Question: Im trying to use a 'UICollectionViewController' embedded within a container on my MainViewController
Shown below:

Here is my CollectionViewController:
'''
class ExistingProjectsCollectionViewController: UICollectionViewController, UICollectionViewDelegate, UICollectionViewDataSource {
override func viewDidLoad() {
super.viewDidLoad()
// Uncomment the following line to preserve selection between presentations
// self.clearsSelectionOnViewWillAppear = false
// Register cell classes
self.collectionView.registerClass(UICollectionViewCell.self, forCellWithReuseIdentifier: reuseIdentifier)
}
// MARK: UICollectionViewDataSource
override func numberOfSectionsInCollectionView(collectionView: UICollectionView!) -> Int {
//#warning Incomplete method implementation -- Return the number of sections
return 1
}
override func collectionView(collectionView: UICollectionView!, numberOfItemsInSection section: Int) -> Int {
//#warning Incomplete method implementation -- Return the number of items in the section
return 1000
}
override func collectionView(collectionView: UICollectionView!, cellForItemAtIndexPath indexPath: NSIndexPath!) -> UICollectionViewCell! {
let cell = collectionView.dequeueReusableCellWithReuseIdentifier("Cell", forIndexPath: indexPath) as UICollectionViewCell
// Configure the cell
return cell
}
'''
However, for some reason when i run the application, the CollectionView scrolls, but contains no orange boxes.
- I've tried implementing it directly on the MasterViewController,
which worked fine - so it seems to be something to do with using a
UICollectionViewController within a Container. - I've also tried turning off auto layout - with no success.- I am using Swift on Xcode 6 Beta 6.-
Am i missing something obvious ?
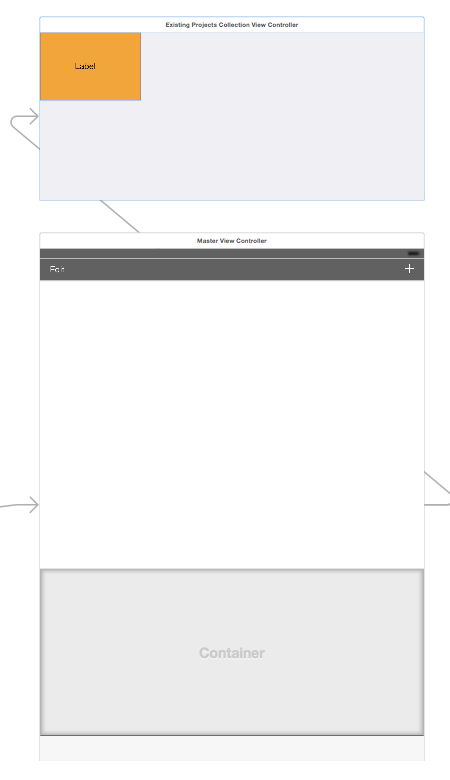
Answer: The problem is probably this line:
'''
self.collectionView.registerClass(UICollectionViewCell.self, forCellWithReuseIdentifier: reuseIdentifier)
'''
You do not need to, and should not, register any class merely in order to get cells out of the storyboard. The storyboard can specify a cell class if needed. Basically you are saying "do NOT get the cells from the storyboard - just use a plain vanilla UICollectionViewCell instead", which is the exact opposite of what you want to do.
I created a project set up as you describe (embed segue from inside my main view controller), copied and pasted your code into into, commented out that line, and ran it. The cells appeared just fine.